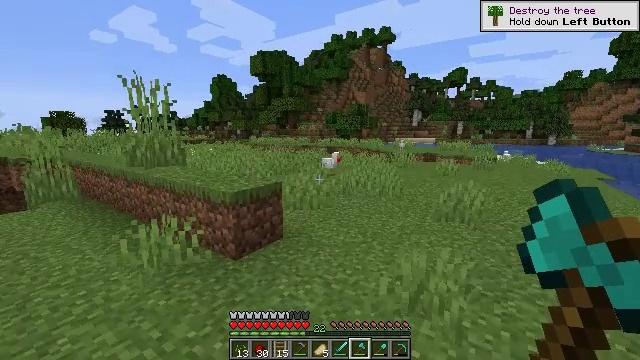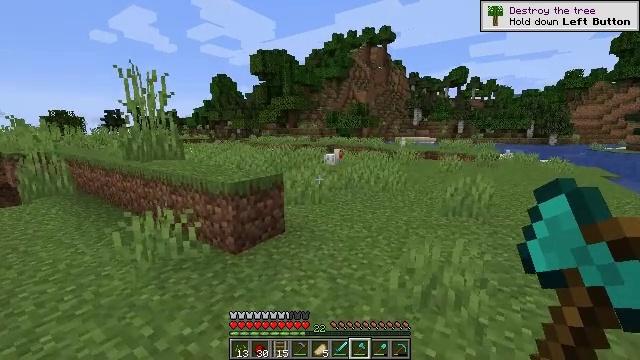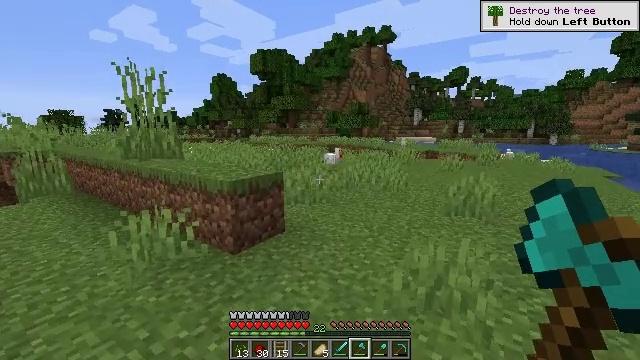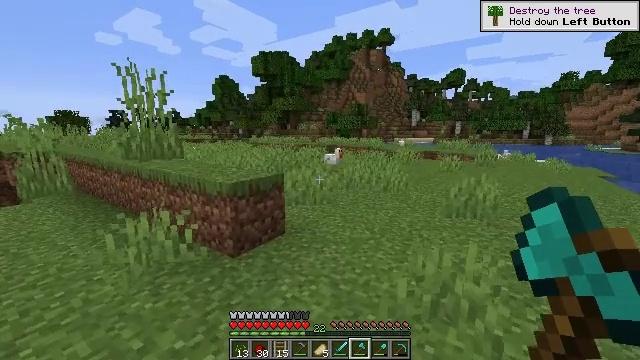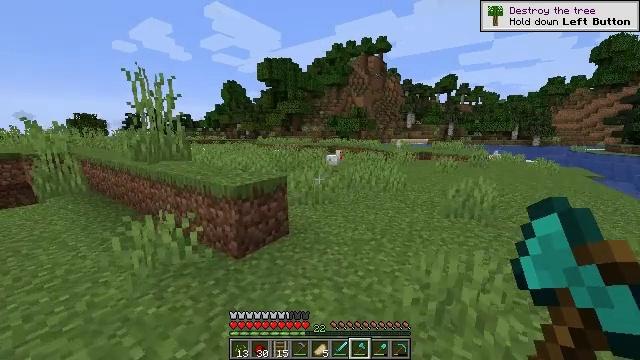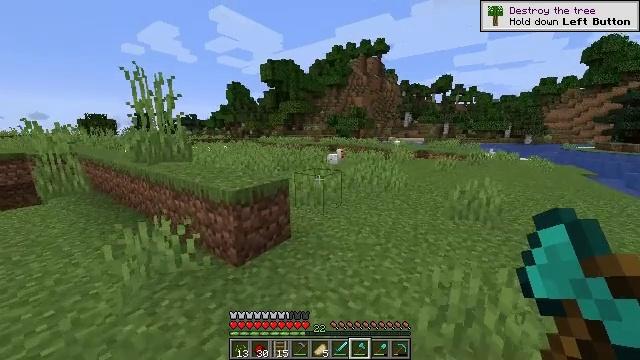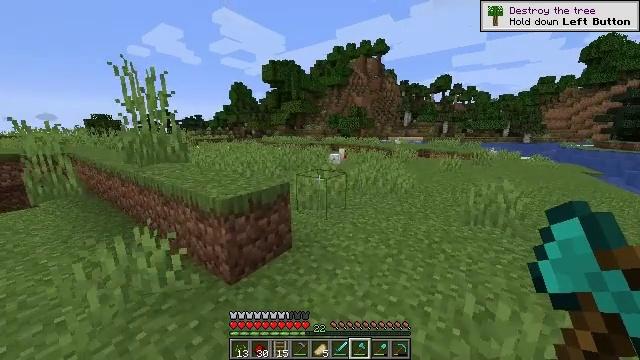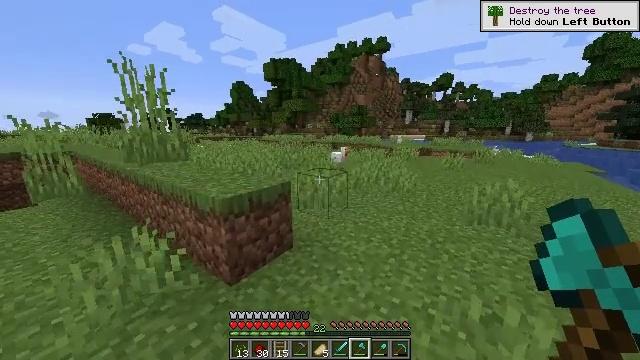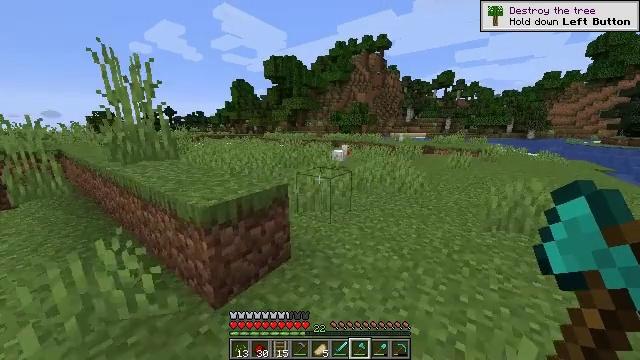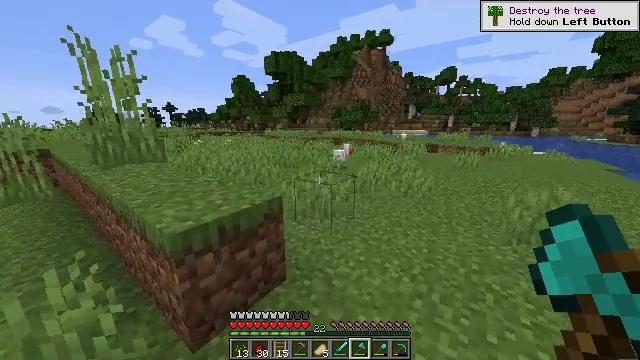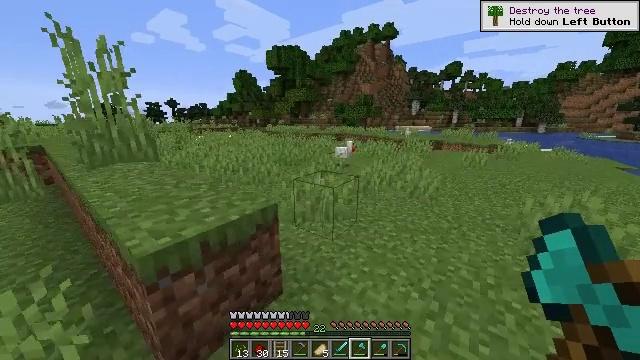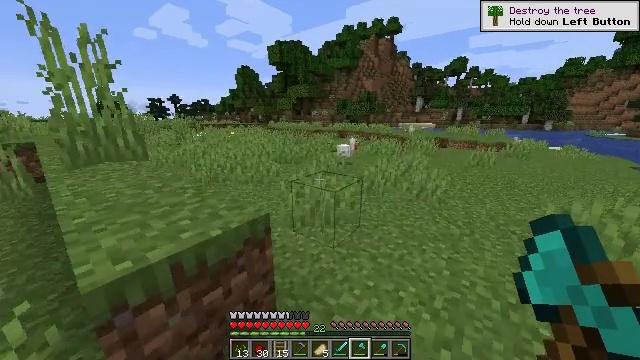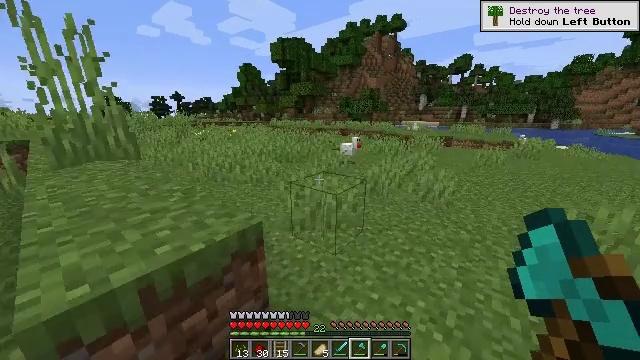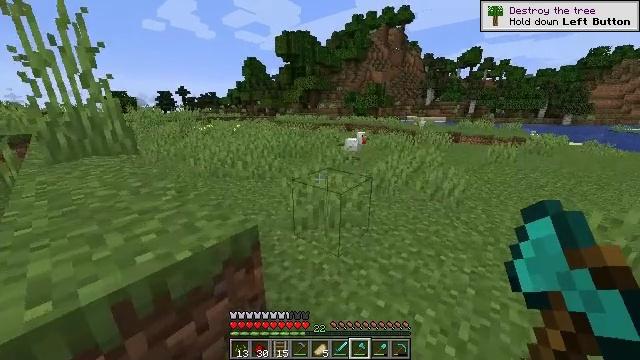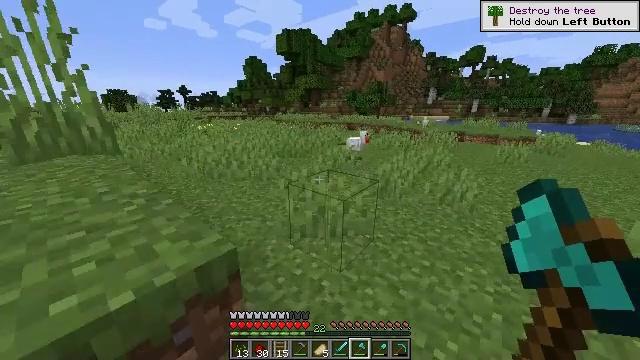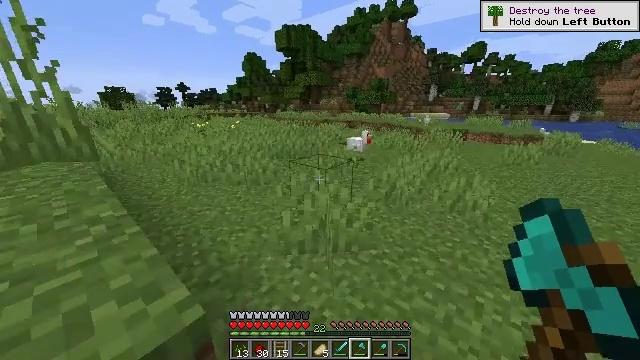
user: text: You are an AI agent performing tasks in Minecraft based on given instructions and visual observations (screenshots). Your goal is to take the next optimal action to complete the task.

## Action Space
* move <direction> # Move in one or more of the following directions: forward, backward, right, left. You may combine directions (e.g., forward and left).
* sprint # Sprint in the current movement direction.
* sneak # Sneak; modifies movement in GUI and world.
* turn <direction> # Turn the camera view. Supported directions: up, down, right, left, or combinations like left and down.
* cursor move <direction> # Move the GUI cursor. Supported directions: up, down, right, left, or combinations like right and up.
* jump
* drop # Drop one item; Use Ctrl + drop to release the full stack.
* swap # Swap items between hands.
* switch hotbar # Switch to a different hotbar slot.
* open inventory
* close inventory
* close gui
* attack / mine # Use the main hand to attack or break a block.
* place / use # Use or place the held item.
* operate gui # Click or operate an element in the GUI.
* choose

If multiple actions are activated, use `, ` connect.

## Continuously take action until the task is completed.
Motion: motion action
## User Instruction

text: Hunt animals.
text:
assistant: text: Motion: move forward
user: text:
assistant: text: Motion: move forward, sprint
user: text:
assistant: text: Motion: move forward, sprint
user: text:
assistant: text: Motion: move forward, sprint
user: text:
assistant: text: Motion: move forward, sprint
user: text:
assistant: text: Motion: move forward
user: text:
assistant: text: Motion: move forward
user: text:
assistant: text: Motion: move forward
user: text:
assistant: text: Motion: move forward
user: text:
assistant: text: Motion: move forward, turn down
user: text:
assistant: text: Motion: move forward
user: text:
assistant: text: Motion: move forward
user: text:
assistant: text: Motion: move forward, turn left and down
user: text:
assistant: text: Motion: move forward
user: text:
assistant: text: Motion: move forward
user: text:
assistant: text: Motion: move forward, turn right and down
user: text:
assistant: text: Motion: move forward, turn right
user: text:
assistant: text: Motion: move forward
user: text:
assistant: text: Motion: move forward, turn right
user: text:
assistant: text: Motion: move forward, turn right
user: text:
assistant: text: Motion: move forward, turn right
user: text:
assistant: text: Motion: move forward
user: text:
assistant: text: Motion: move forward
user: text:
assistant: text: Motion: move forward
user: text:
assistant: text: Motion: move forward
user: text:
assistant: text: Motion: move forward
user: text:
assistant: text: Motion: move forward
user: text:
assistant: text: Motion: move forward, turn right and down
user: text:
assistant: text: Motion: move forward, turn right and down
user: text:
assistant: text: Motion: move forward